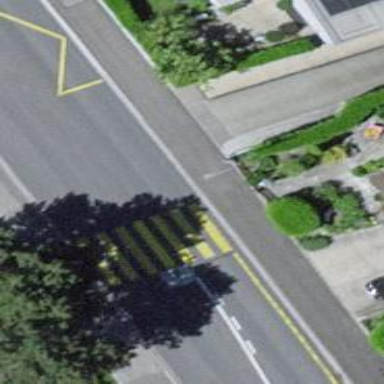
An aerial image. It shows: Uncontrolled zebra crossing on the road.